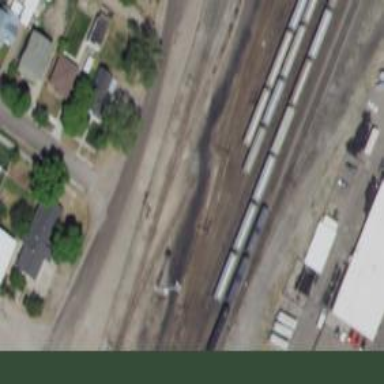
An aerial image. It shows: Railway siding with rails.